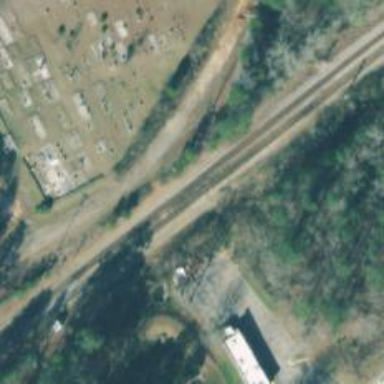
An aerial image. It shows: Site related to railway infrastructure.